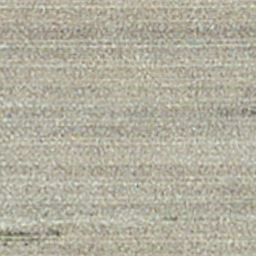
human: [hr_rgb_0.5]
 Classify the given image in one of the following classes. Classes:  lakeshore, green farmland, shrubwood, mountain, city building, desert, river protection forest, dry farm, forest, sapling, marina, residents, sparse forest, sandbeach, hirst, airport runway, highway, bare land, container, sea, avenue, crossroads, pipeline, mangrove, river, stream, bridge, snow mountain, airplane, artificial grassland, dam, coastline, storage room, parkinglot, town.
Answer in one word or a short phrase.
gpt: dry farm